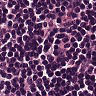
Metastatic tissue present: no